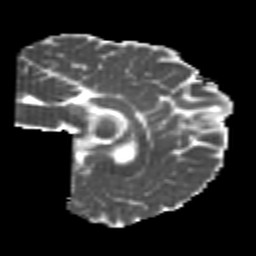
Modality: MD
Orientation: sagittal
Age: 21
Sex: male
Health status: healthy
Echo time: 0.074 s